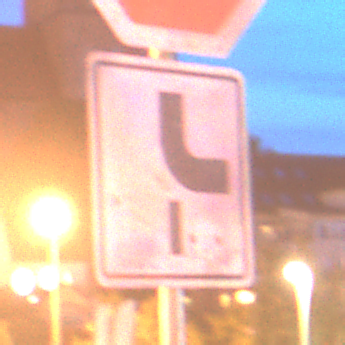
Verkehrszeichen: VerlaufVorfahrtsstrasse10
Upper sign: Stop
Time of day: Night
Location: Outdoor (Urban)
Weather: PartlyCloudy
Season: NotSpecified
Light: Artificial